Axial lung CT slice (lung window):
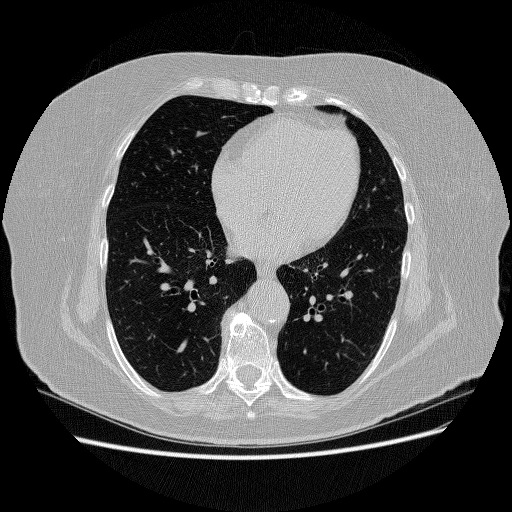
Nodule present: no